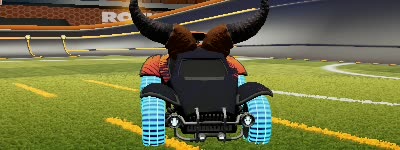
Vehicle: octane